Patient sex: M
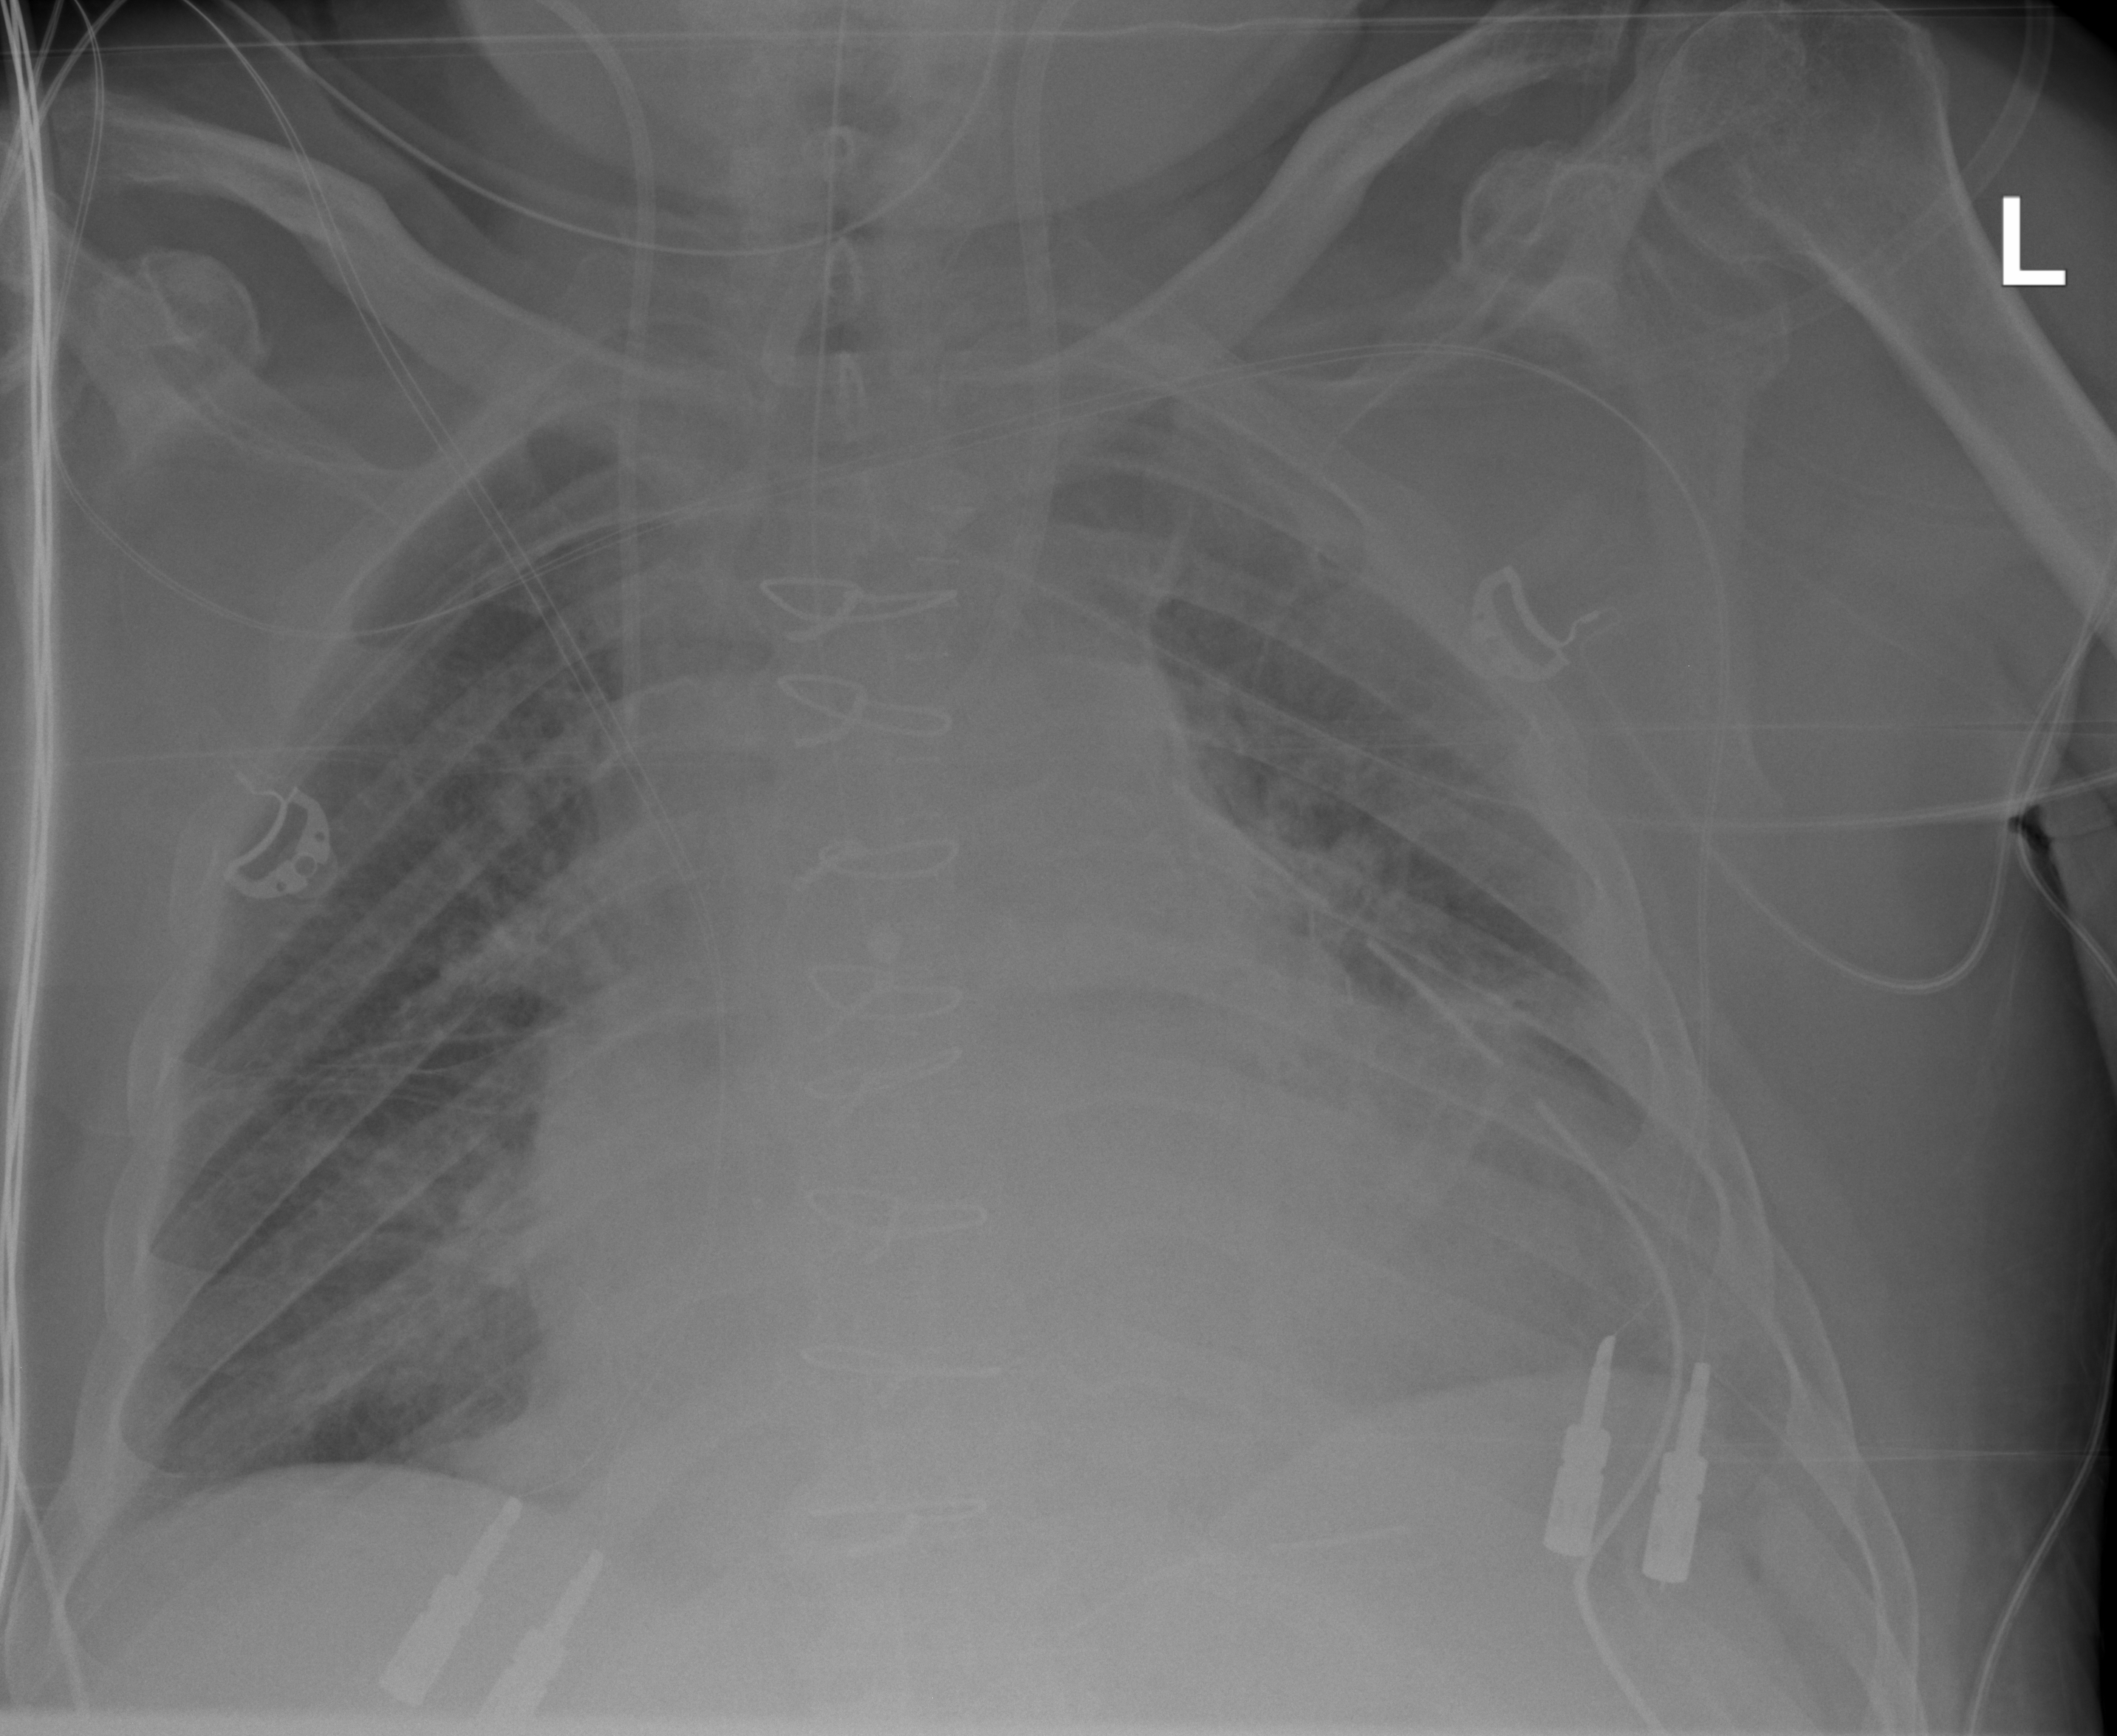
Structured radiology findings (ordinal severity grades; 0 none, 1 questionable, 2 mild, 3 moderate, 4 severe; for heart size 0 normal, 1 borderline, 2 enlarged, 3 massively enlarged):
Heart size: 2
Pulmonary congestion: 2
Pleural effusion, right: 0
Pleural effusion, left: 2
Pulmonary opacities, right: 1
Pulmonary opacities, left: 1
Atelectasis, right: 2
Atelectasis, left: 2